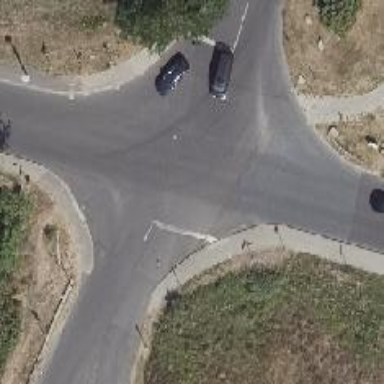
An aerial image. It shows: Unmarked crossing on the road.